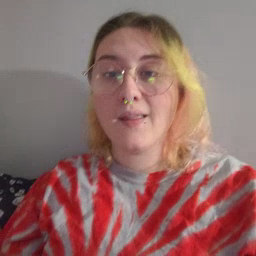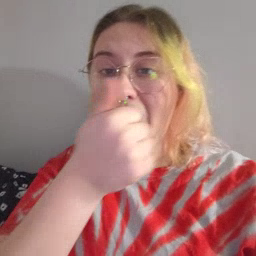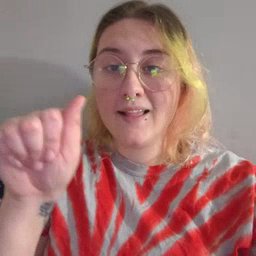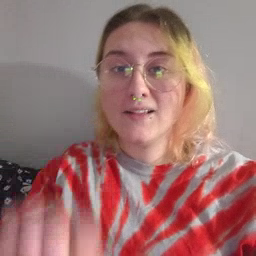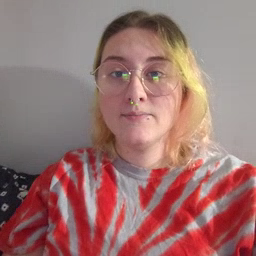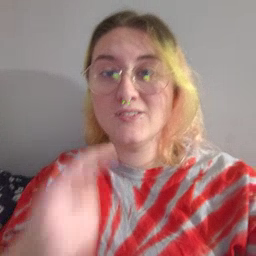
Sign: any